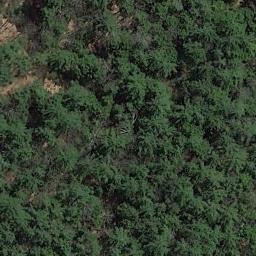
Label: forest